Interaction volume radius: 5 \u00c5
Interaction volume height: 15 \u00c5
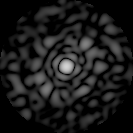
Disorder parameter: 0.8623